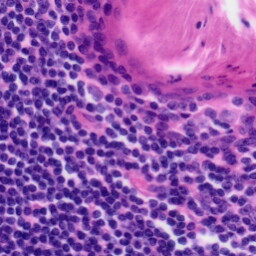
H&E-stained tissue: Tonsil